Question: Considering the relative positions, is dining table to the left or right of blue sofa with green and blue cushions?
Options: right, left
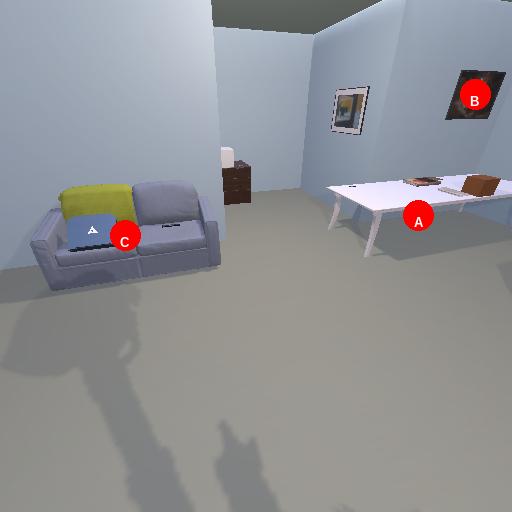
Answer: right